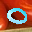
Label: 0